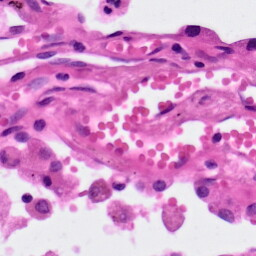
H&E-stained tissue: Lung